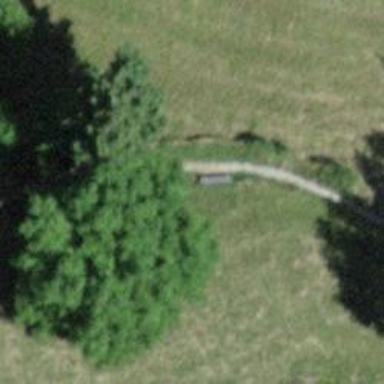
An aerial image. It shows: Brown bench.